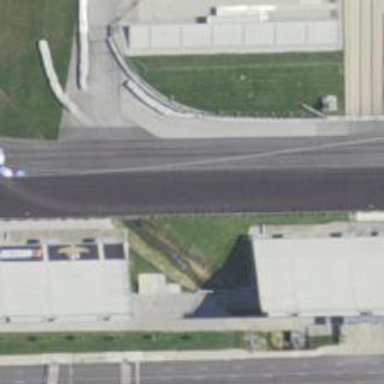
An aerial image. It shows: Asphalt raceway designed for motor sports.